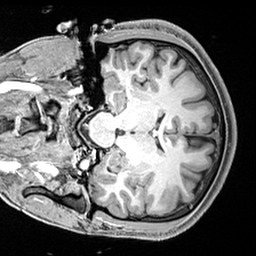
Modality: T1w
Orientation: coronal
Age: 23
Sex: male
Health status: healthy
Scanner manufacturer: siemens
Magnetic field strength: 3 T
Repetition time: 2.4 s
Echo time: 0.00217 s